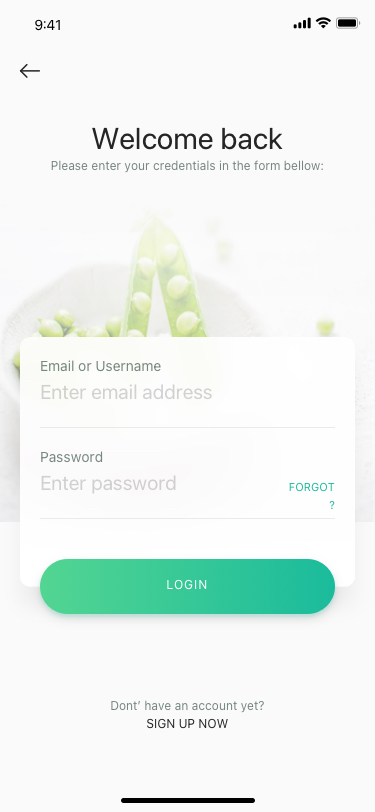
Text in this UI design:
Dont’ have an account yet?
sign up now
login
Enter password
Password
forgot?
Enter email address
Email or Username
Please enter your credentials in the form bellow:
Welcome back